Question: The following image is passed on to cv.findChessboardCorners and for reasons I can't understand, it just does not give me the corner locations. The chessboard is quite evident and the white line thickness is quite prominent too.
Do you know why this won't work?
The image size is 960X1280 and the mesh size is [15,11] i.e 15 internal corners per row and 11 internal corners per column.
The output is always an empty matrix. I tried changing the parameters and the function used histogram equalization so I'm assuming the pixel distribution won't be a problem.

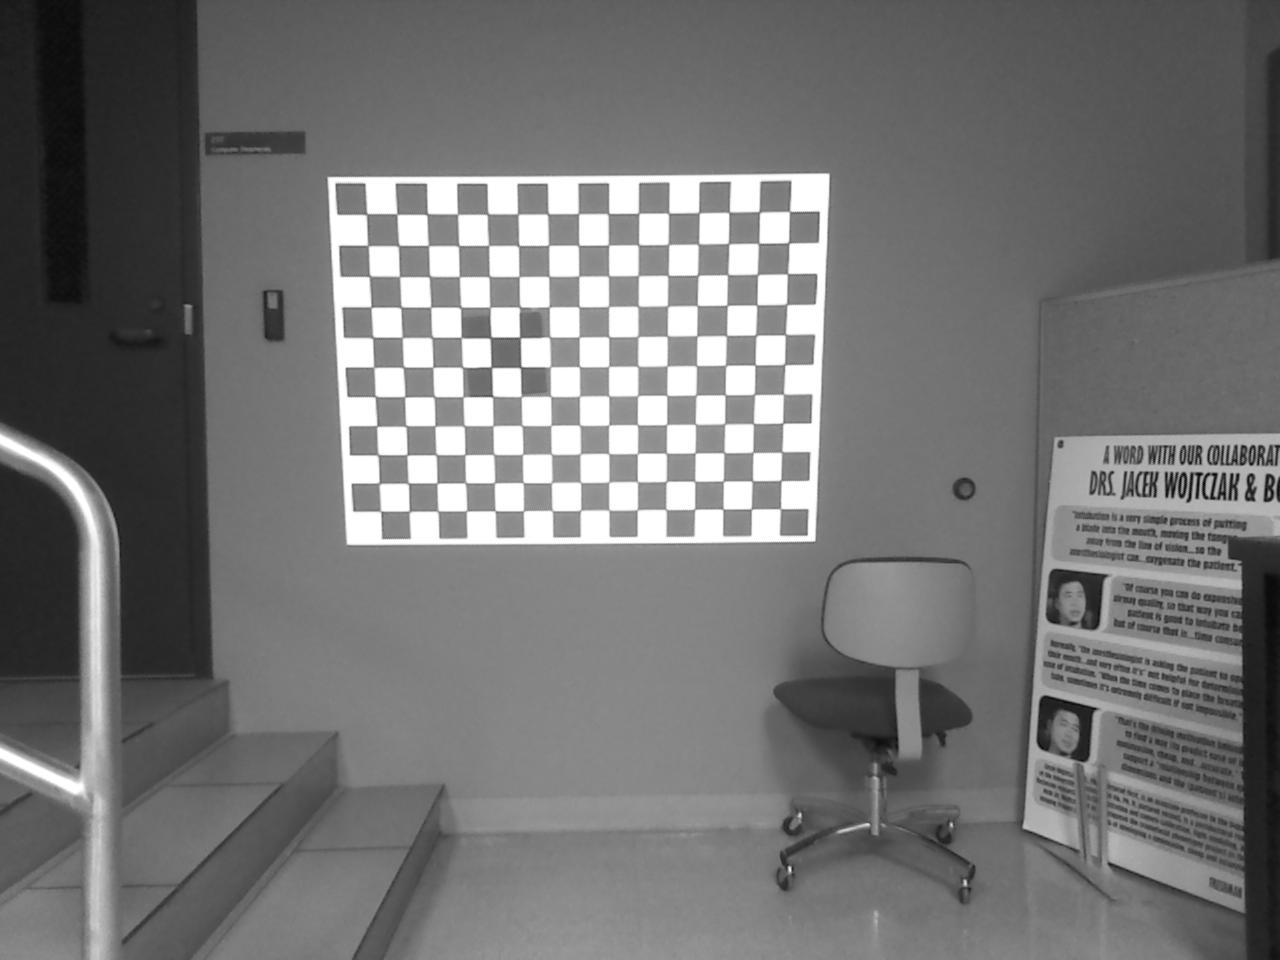
Answer: I hope that you don't mind an answer in Python, as opposed to matlab. (They use the same openCV library and I hope the correspondence between commands is clear.)
Your image unchanged works fine for me with the code below which finds the corners and displays them with colored points in a window:
'''
#!/usr/bin/python
import cv2.cv as cv
import sys
filename = sys.argv[1]
im = cv.LoadImage(filename, cv.CV_LOAD_IMAGE_GRAYSCALE)
im3 = cv.LoadImage(filename, cv.CV_LOAD_IMAGE_COLOR)
chessboard_dim = (15, 11)
found_all, corners = cv.FindChessboardCorners( im, chessboard_dim )
cv.DrawChessboardCorners( im3, chessboard_dim, corners, found_all )
cv.ShowImage("Chessboard with corners", im3)
cv.WaitKey()
'''
The output image (slightly cropped) looks like: